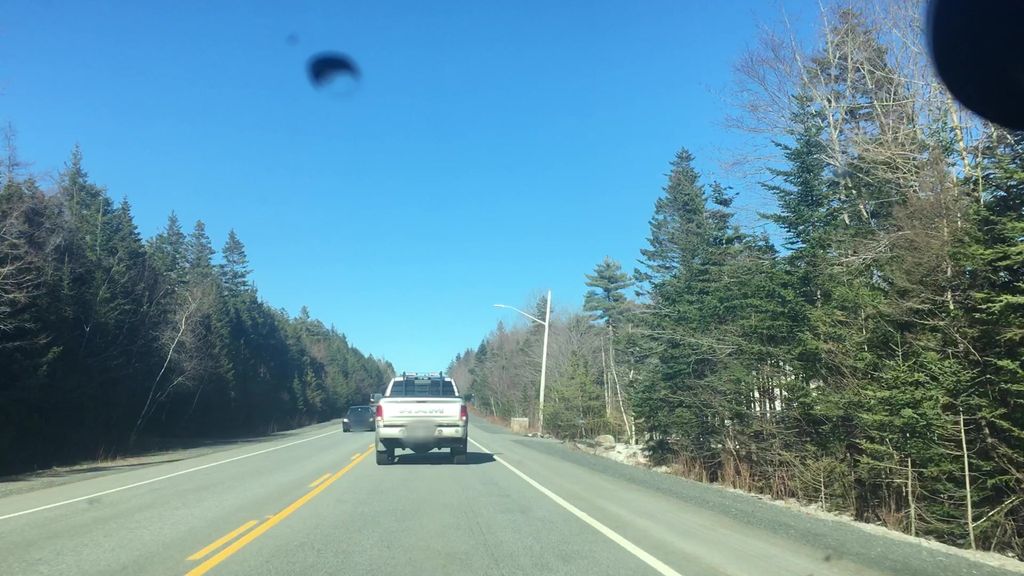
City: halifax